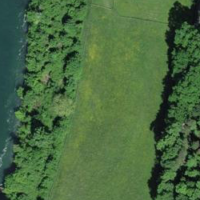
EUNIS habitat code: 25
Species observed at this site:
Clinopodium vulgare
Silene nutans